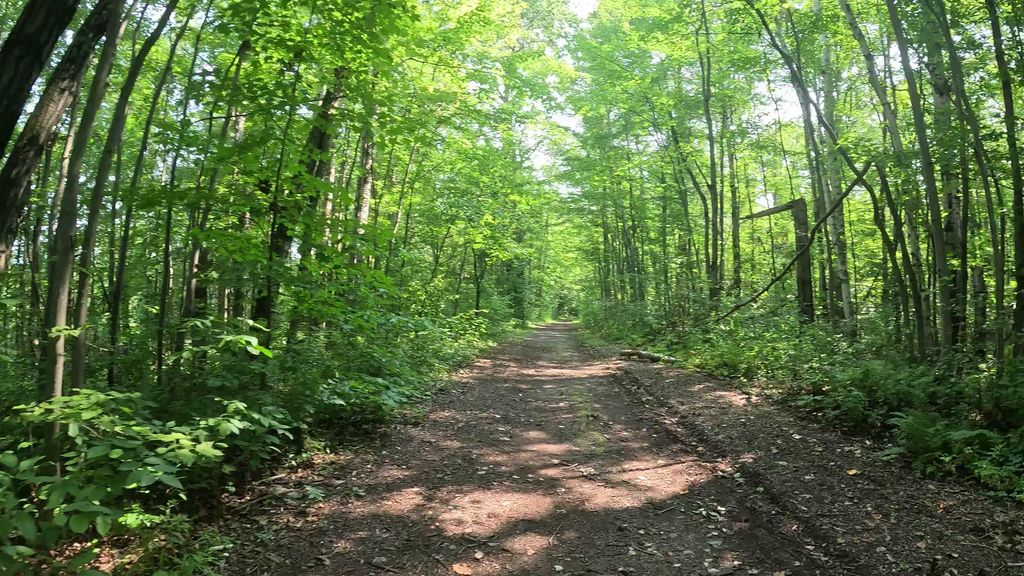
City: ottawa-gatineau